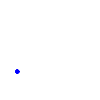
Particle: pion